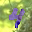
Label: 4